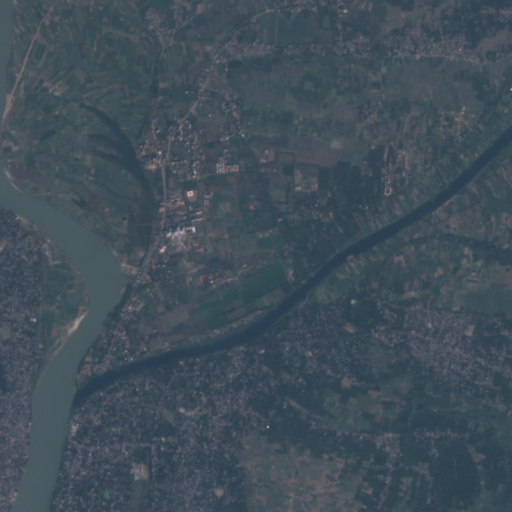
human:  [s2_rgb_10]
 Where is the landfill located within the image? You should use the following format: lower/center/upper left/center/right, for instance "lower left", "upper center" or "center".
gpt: The landfill is located in the center of the image.
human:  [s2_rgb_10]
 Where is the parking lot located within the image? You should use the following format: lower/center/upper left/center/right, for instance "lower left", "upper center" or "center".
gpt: The parking lot is located in the center left of the image.
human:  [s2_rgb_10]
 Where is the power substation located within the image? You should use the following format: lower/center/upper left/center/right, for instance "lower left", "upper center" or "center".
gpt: The power substation is located in the center of the image.
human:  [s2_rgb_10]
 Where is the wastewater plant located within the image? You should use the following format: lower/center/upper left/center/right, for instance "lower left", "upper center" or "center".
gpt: The wastewater plant is located in the center left of the image.
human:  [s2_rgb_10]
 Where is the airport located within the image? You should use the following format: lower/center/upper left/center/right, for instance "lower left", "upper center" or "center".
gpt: There is no airport in the image.